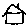
Label: house